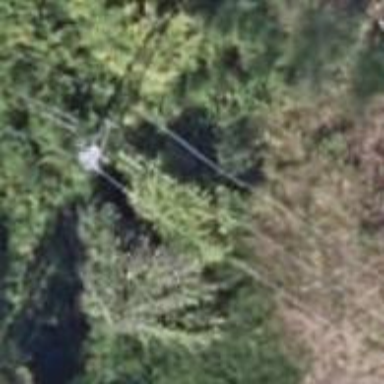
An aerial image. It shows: Minor power line.